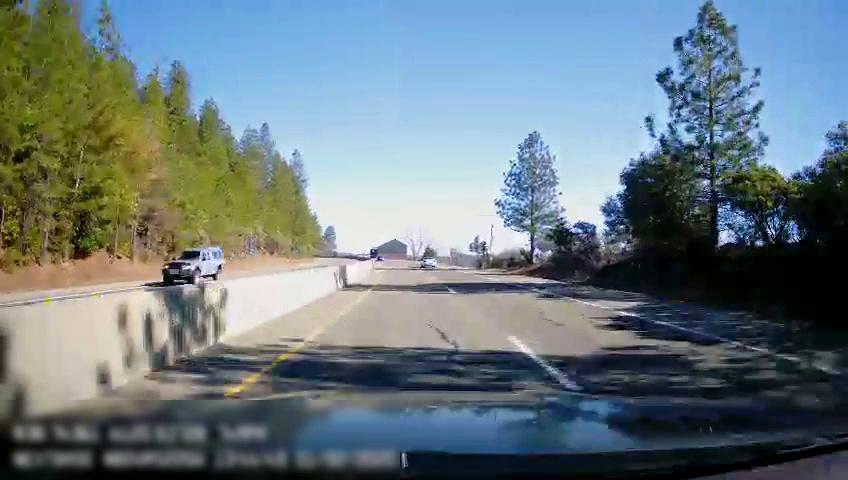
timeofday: Day
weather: Sunny
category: Drivable Space
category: Drivable Space
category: Vehicles | SUV
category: Vehicles | Car
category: Lanes | Alternate Lane
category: Lanes | Current Lane
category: Lanes | Alternate Lane
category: Lanes | Opposite Lane